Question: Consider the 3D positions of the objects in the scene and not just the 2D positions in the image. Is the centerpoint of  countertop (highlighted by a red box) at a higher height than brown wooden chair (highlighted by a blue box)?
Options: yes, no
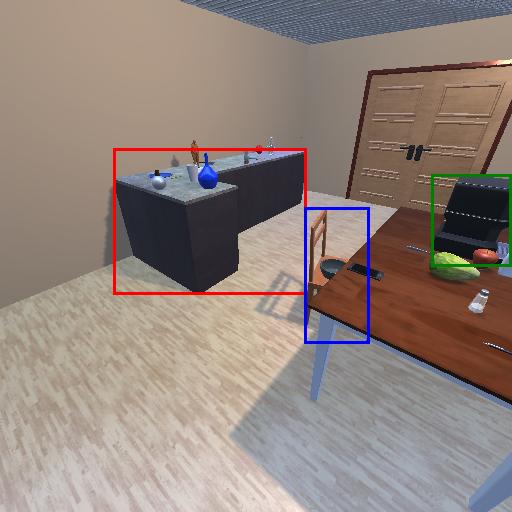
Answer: yes